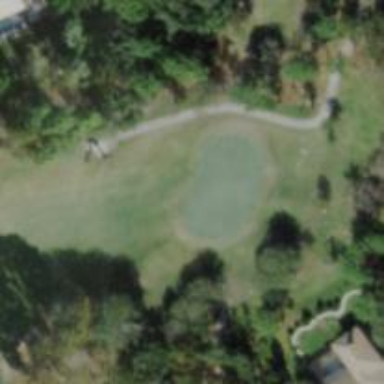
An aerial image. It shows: Golf hole.